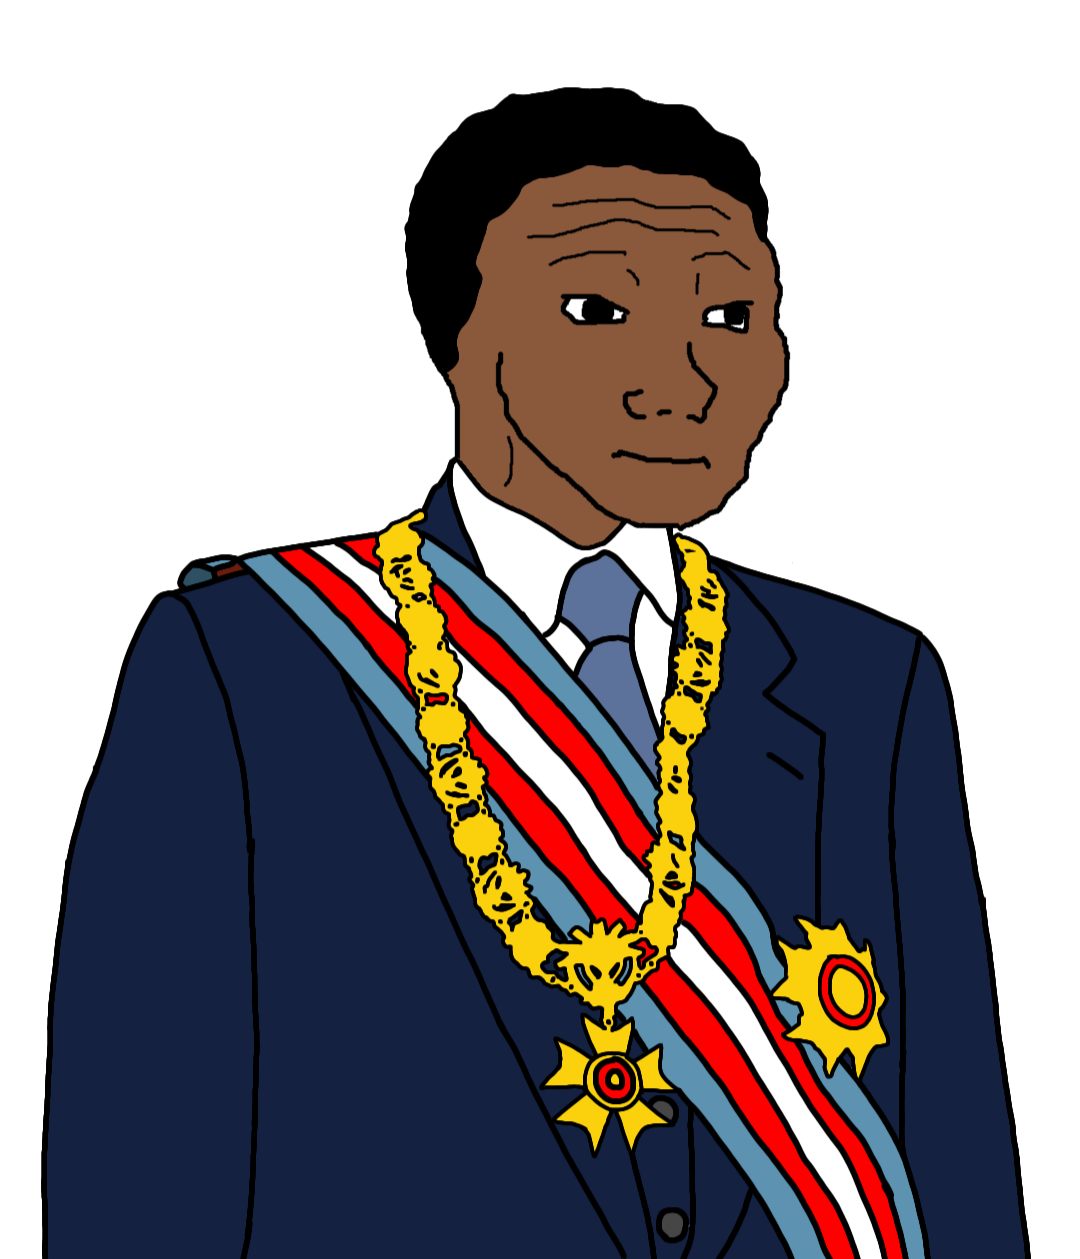
Label: 5_Blackjak